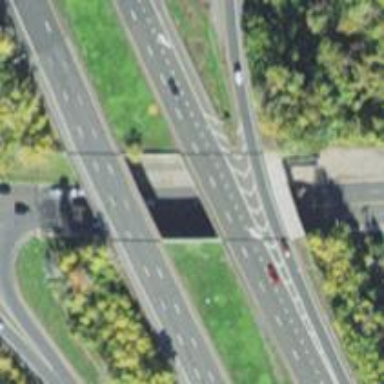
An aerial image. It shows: Bridge over motorway.